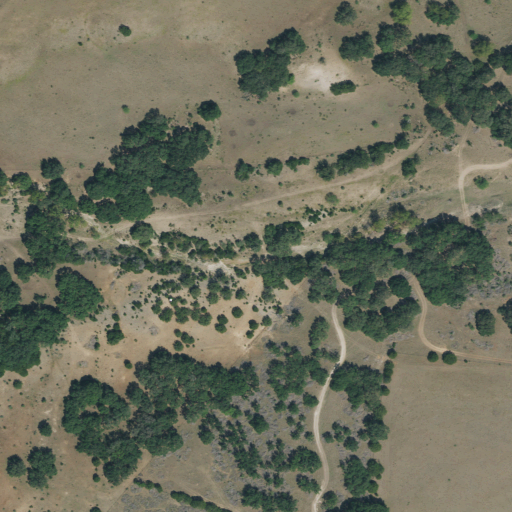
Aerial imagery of valley in Texas named Cattail Hollow containing shrub and evergreen forest